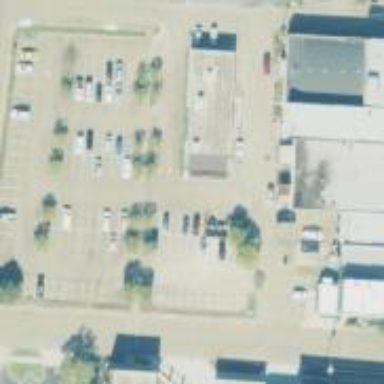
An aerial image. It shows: Parking area with surface.